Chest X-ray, PA view. Patient: 10 years old, sex F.
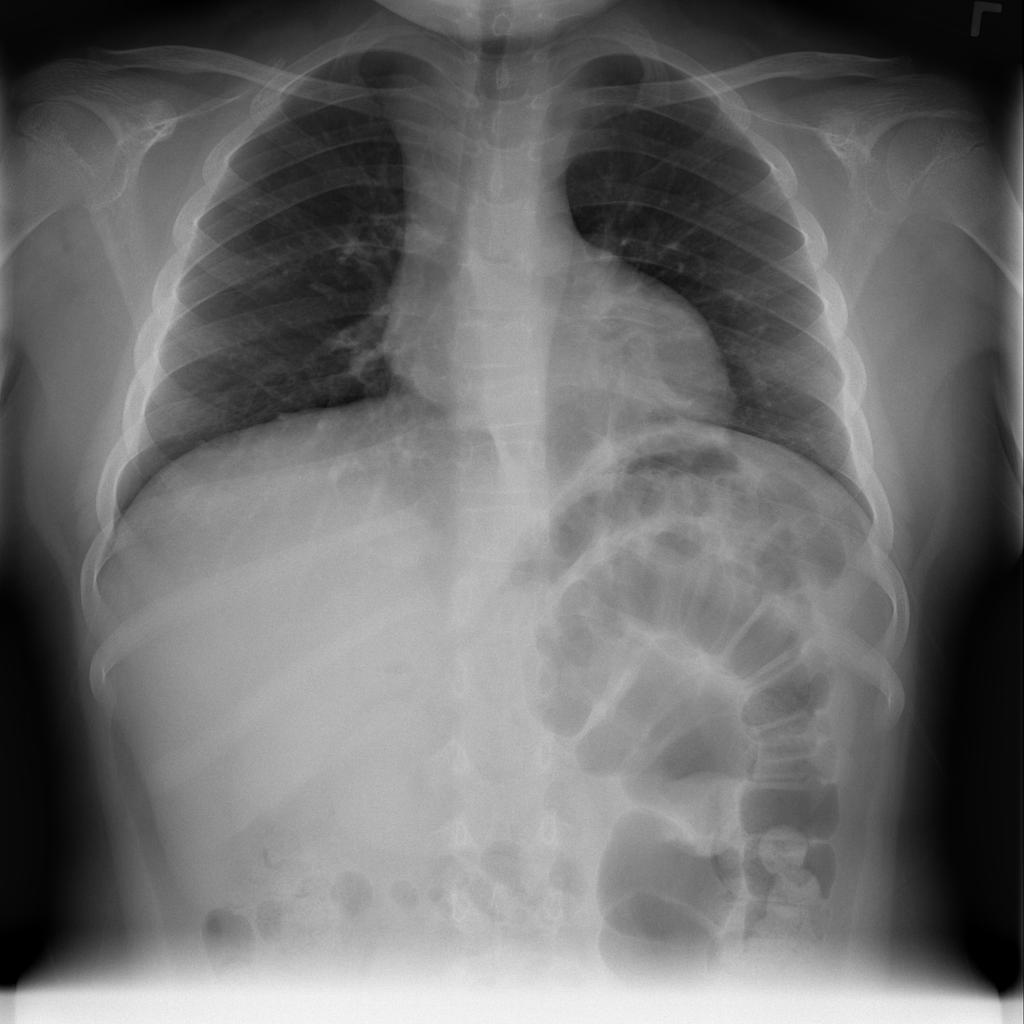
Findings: No Finding